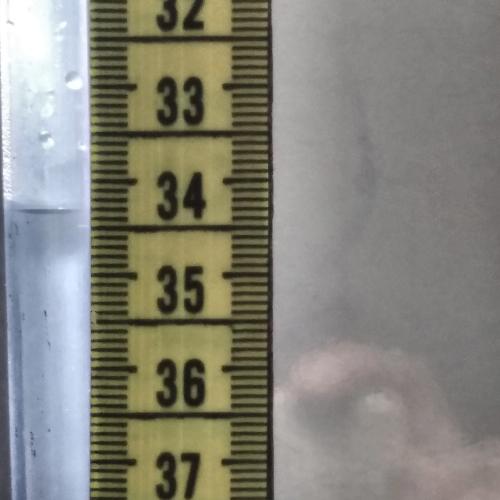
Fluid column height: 34.3 cm